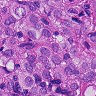
Metastatic tissue present: yes